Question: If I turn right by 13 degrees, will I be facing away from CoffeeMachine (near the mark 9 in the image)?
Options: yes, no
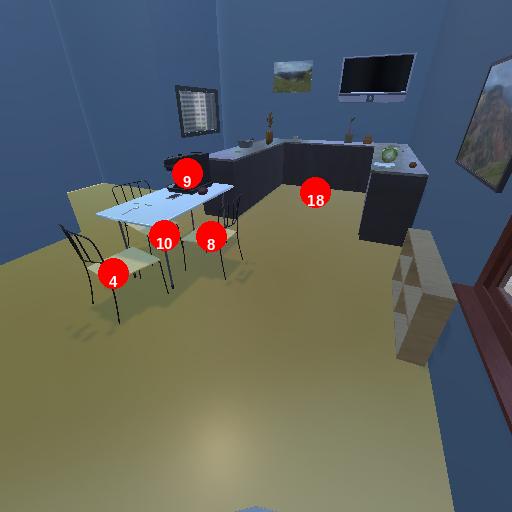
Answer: yes